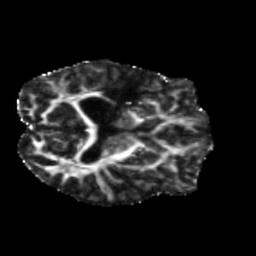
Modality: FA
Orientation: axial
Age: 49
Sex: male
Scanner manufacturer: siemens
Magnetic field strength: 3 T
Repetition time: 5.47 s
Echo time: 0.0854 s